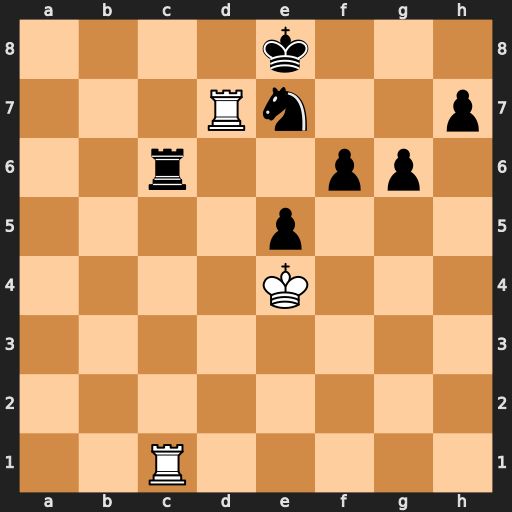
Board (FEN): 4k3/3Rn2p/2r2pp1/4p3/4K3/8/8/2R5
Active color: w
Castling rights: -
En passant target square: -
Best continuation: Rxe7+ Kxe7 Rxc6 Kf7 Rc7+